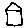
Label: house